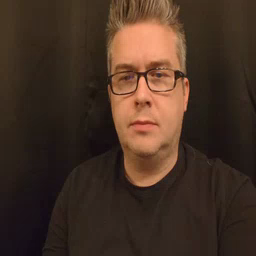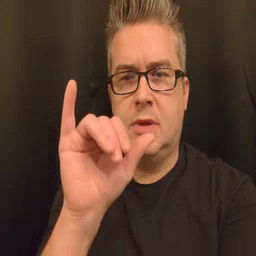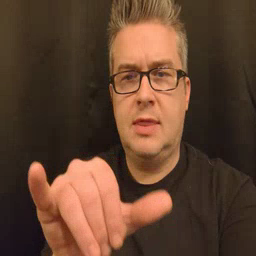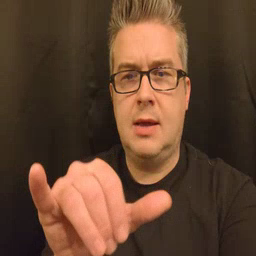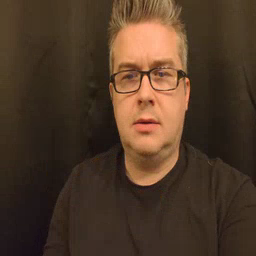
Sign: that